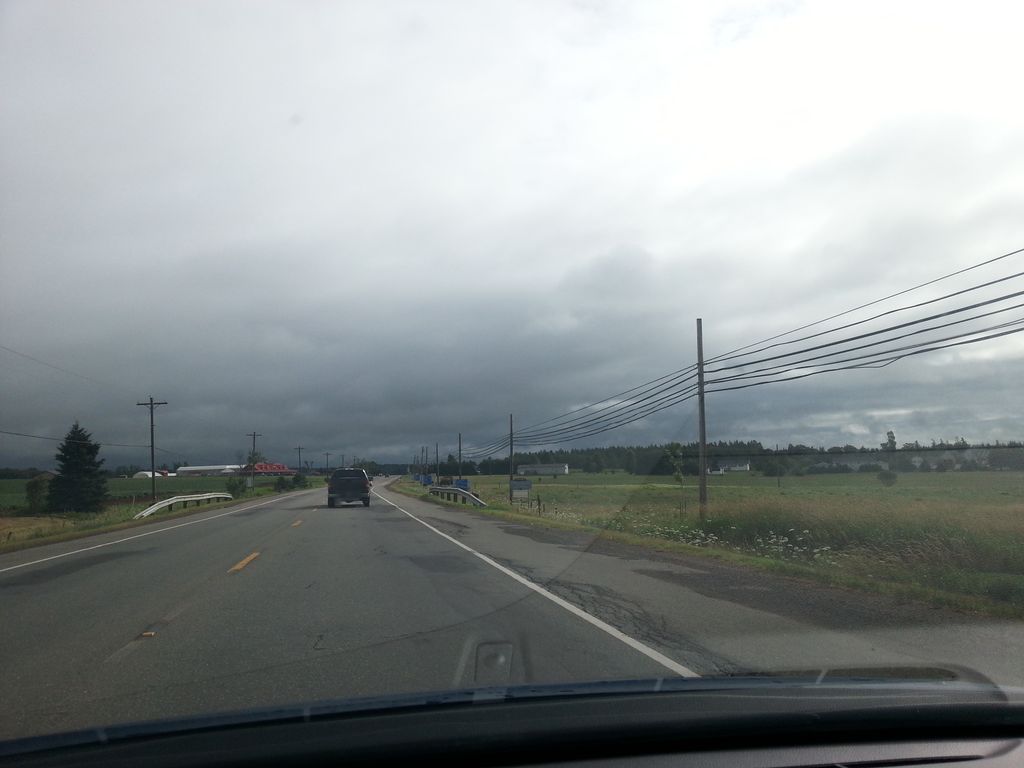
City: charlottetown